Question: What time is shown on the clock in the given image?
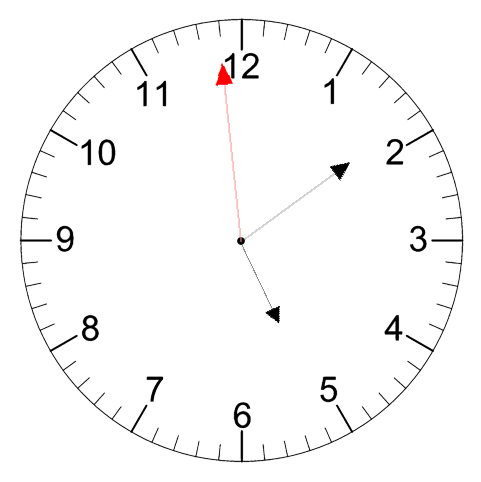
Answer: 05:08:59